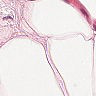
Metastatic tissue present: no